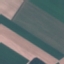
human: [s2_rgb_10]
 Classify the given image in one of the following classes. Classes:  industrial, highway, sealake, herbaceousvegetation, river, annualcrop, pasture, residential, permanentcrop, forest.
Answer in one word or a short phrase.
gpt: AnnualCrop